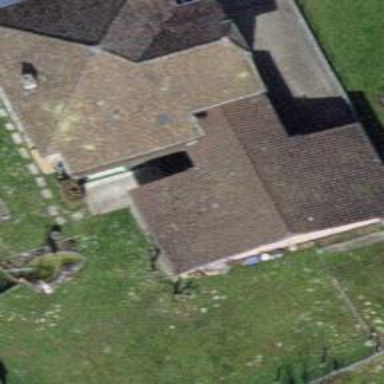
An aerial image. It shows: Simple and straightforward house.